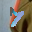
Label: 7